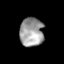
Tissue: skin
Cell type: T cells
Senescence score: 0.2522
Nuclear area (px): 670
Mean DAPI intensity: 158.087